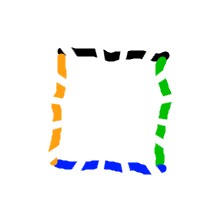
Shape: square